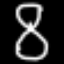
Label: hourglass